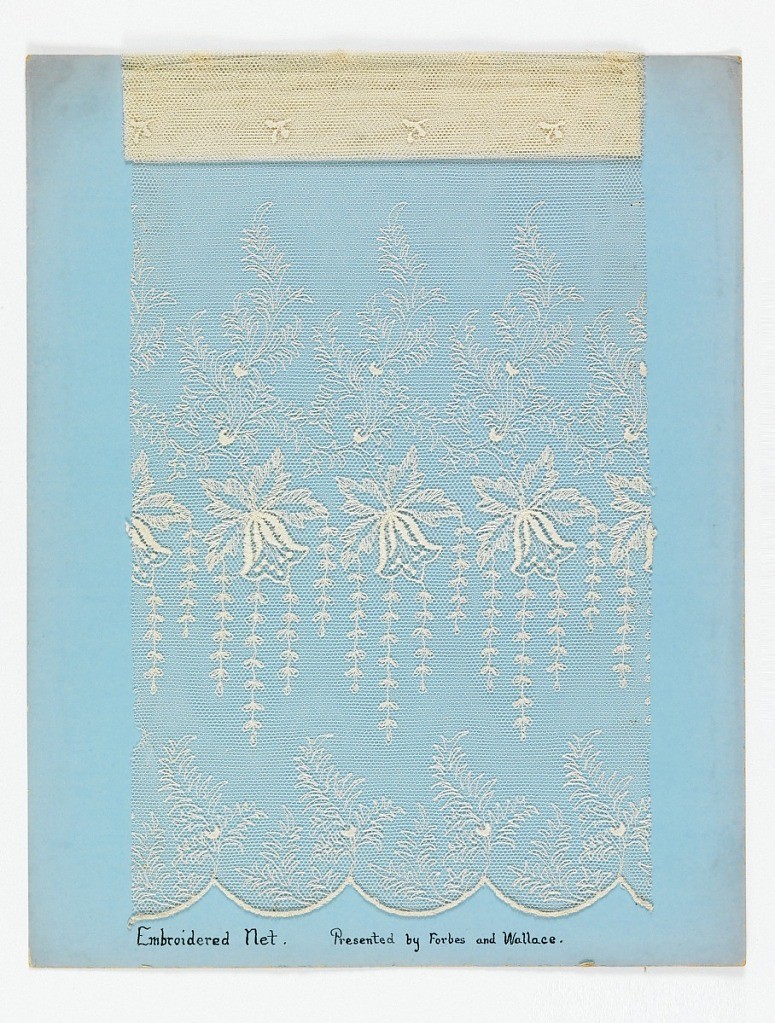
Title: Machine-made openwork samples
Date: ca. 1910
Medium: cardboard, linen, silk, metallic Technique: linen embroidery with ground cloth dissolved Examples of embroidery on net produced by the Schiffli machine Metallic embroidery on net Machine-made openwork in imitation of hand-embroidered net Mostly floral and a few geometric patterns, some designs described as "Spanish" Imitation hand-made filet Machine filet Imitation filet crochet Ploven (burnt-out lace) Fancy curtain lace made on the Levers machines Real filet (handmade) next to Machine-made filet Spotted curtain nets, made chiefly at Nottingham, England and Caudry, France.
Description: Samples of machine-made openwork and several examples of hand made lace mounted on boards. They imitate hand-embroidered net, crochet, or needlepoint.  All are floral patterns plus a few of early 1920's geometric style.
"Embroidered net" produced by the Schiffli Machine.